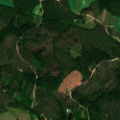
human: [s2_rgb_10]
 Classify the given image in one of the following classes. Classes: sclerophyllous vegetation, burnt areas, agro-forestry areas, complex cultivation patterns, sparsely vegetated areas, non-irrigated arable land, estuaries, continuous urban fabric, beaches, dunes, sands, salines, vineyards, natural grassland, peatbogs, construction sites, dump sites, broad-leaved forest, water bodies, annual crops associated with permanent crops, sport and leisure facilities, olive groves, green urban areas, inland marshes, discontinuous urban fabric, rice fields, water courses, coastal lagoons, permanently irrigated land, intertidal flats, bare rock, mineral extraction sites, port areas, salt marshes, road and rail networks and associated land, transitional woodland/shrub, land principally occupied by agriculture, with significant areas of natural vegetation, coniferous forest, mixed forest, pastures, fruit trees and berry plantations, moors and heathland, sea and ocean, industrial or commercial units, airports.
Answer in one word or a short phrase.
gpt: land principally occupied by agriculture, with significant areas of natural vegetation, coniferous forest